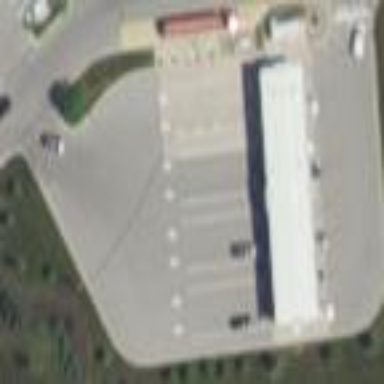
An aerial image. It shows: Fuel station.